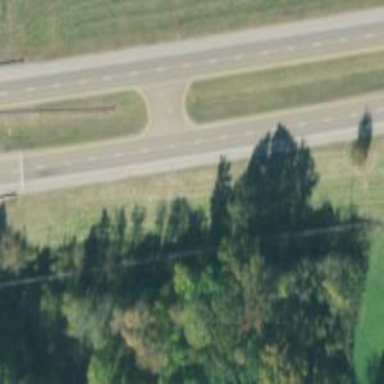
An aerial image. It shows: Trunk highway.